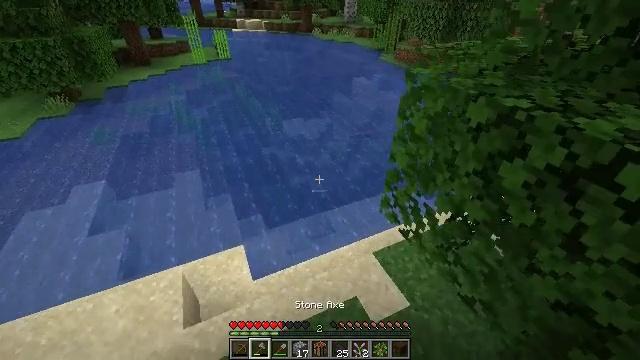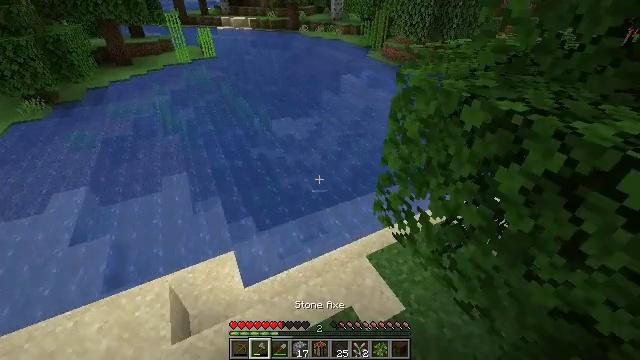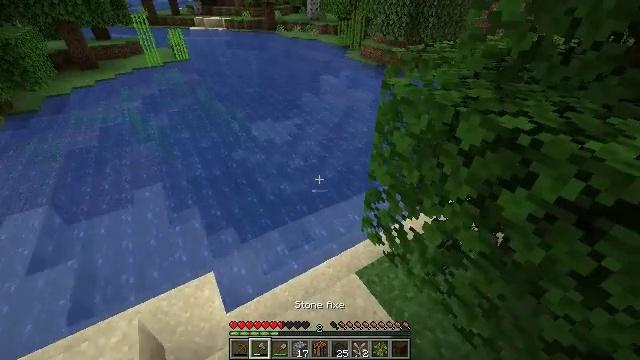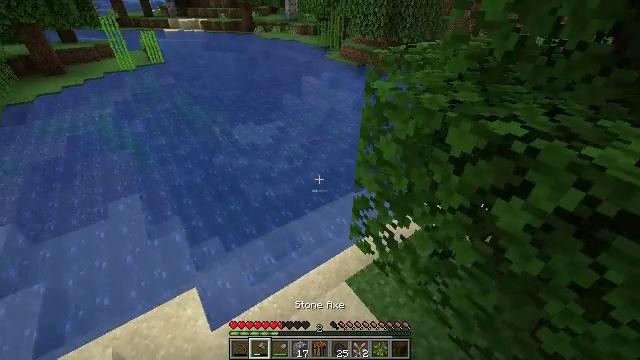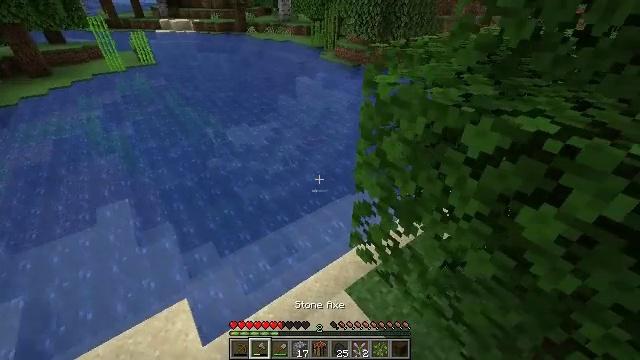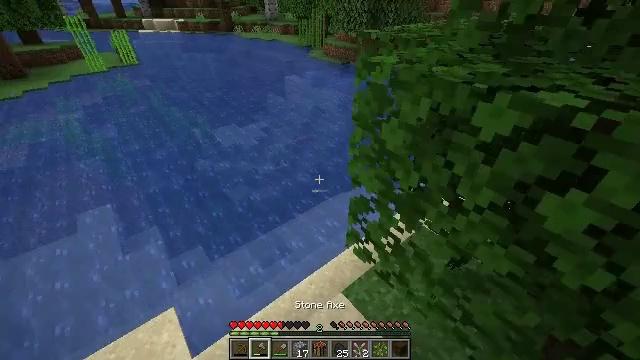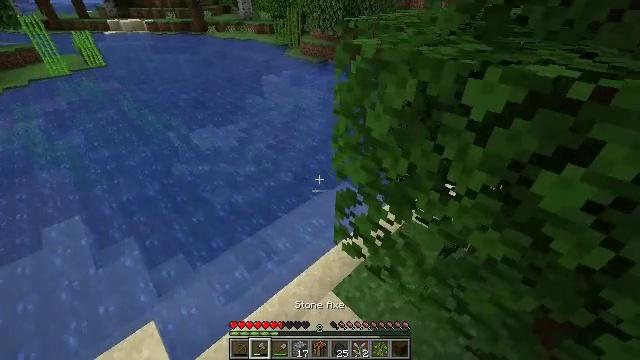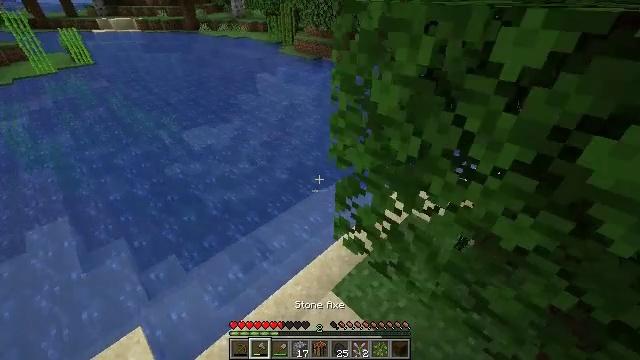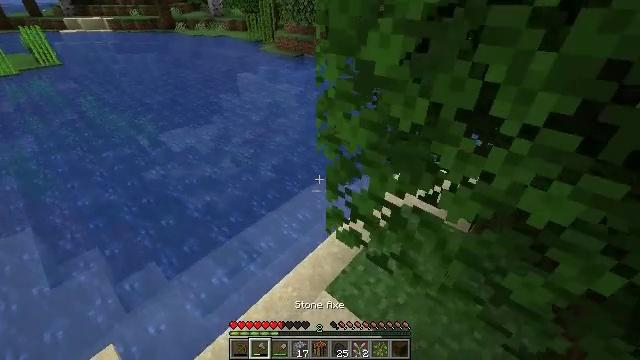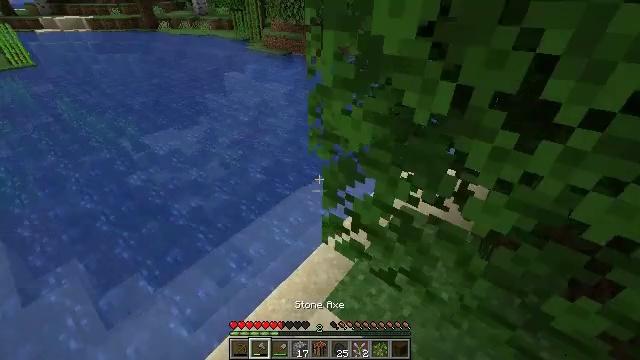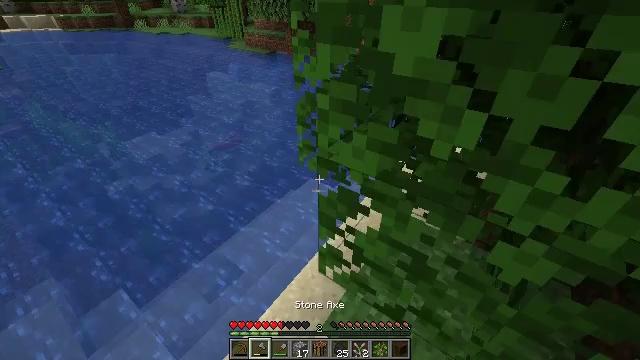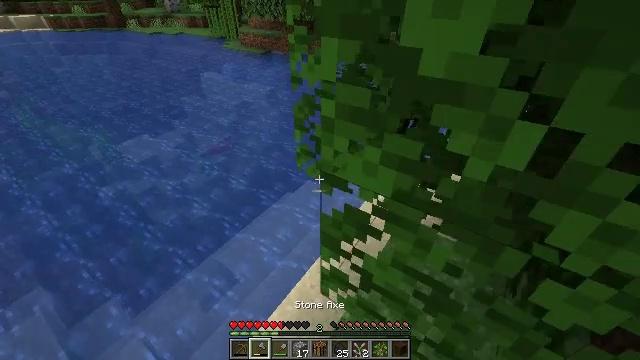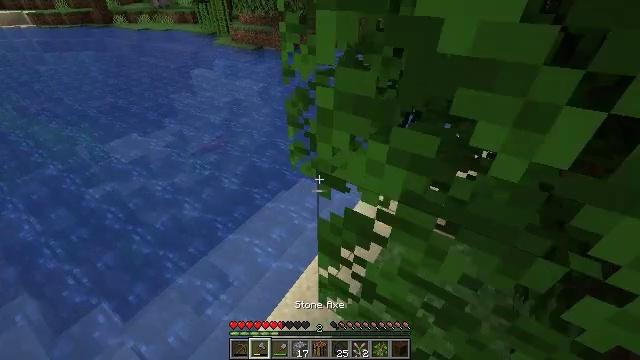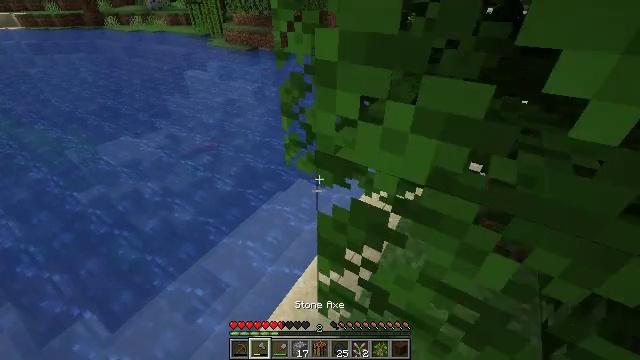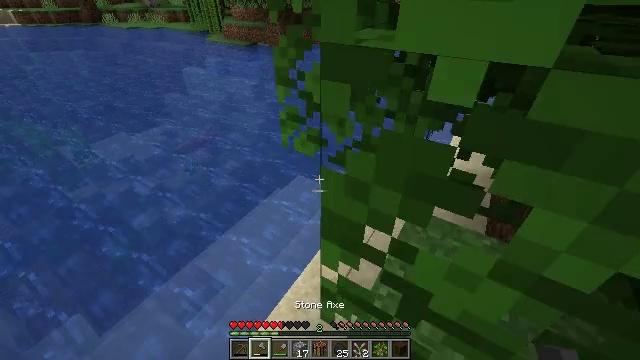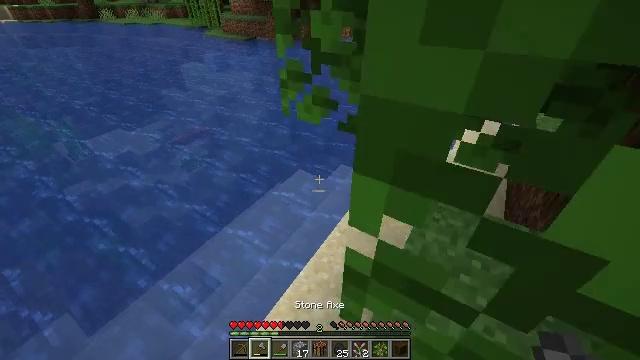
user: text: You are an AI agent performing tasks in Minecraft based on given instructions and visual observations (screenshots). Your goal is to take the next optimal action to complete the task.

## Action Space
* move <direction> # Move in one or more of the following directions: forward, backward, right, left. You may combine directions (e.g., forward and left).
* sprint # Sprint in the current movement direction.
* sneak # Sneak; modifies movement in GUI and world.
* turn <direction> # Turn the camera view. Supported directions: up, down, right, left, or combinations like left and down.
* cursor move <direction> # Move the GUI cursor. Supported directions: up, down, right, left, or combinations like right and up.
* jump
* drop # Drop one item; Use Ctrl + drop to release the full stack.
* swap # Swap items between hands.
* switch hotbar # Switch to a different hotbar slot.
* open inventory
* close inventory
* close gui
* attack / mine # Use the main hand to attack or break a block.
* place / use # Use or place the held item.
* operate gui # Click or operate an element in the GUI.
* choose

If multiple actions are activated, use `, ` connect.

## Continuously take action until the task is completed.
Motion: motion action
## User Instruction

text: Collect seagrass by hand or tool.
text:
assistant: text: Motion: move forward, turn right
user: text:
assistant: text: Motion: move forward, turn right
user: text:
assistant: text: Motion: move forward, turn right
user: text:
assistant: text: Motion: move forward, turn right
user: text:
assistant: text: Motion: move forward, turn right
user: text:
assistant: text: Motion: move forward, turn right
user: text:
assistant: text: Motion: move forward, turn right
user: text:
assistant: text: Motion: move forward, turn right
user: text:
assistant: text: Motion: move forward, turn right
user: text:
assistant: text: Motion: move forward, turn right
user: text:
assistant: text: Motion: move forward
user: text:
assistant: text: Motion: move forward, turn right
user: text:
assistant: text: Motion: move forward, turn right
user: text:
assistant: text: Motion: move forward
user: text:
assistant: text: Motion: move forward
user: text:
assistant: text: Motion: move forward
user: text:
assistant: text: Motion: move forward
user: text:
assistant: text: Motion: move forward
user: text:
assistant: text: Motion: move forward
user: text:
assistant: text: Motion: move forward
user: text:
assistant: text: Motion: move forward
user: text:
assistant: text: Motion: move forward
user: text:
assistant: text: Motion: move forward, turn right
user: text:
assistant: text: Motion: move forward, turn right and up
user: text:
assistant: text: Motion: move forward, turn right and up
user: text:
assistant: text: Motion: move forward, turn right and up
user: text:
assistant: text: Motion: move forward, turn right and up
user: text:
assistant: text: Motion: move forward, turn right and up
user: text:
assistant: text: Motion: move forward, turn right and up
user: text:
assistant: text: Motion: move forward, turn right and up